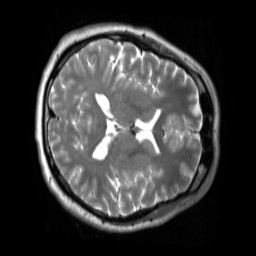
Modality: T2w
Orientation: axial
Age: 36
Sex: male
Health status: ill
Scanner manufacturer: siemens
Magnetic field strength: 3 T
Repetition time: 2.8 s
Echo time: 0.326 s